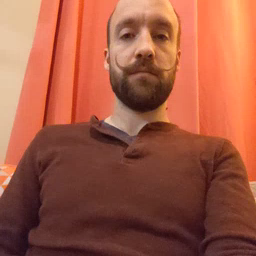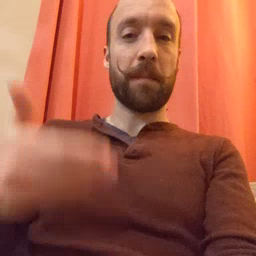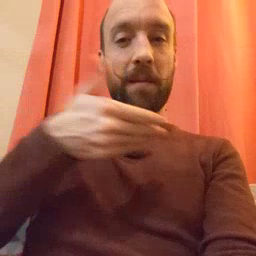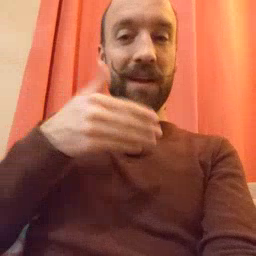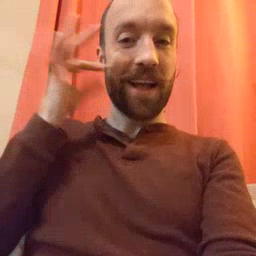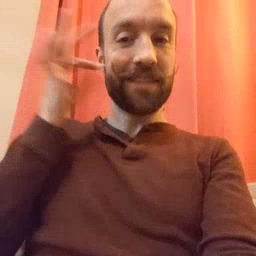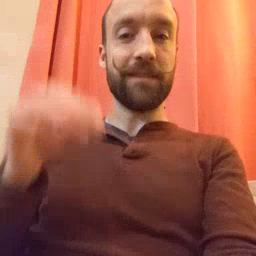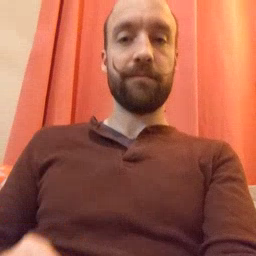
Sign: kitty